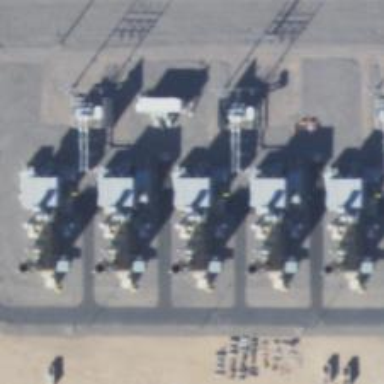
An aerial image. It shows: Gas turbine generator powered by gas.